Question: I show <URL> with this CSS code.
'''
img {
box-shadow: 2px 2px 1px #888;
}
'''

I'd like to hide the boarder conditionally, and I tried to add "noboarder" class in img tag,
'''
<img ... class="noborder">
#noborder
{
box-shadow: 0px 0px 0px #888;
}
'''
However, I still have the shadow with the 'class="noborder">code, what might be wrong?
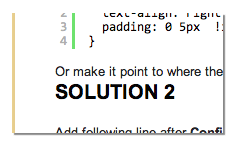
Answer: try replacing '#noborder' with '.noborder', you want it to be a class, not an ID.
Additionally, 'box-shadow: none' is a neater alternative to remove the box shadow